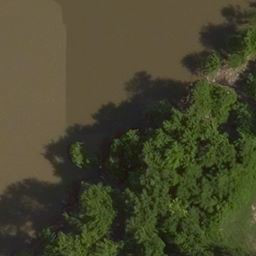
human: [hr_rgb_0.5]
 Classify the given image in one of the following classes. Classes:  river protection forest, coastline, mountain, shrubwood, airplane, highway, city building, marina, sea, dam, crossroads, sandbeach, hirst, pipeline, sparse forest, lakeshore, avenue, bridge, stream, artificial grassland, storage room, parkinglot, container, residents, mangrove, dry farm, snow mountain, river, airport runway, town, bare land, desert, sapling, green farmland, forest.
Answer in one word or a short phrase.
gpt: river protection forest